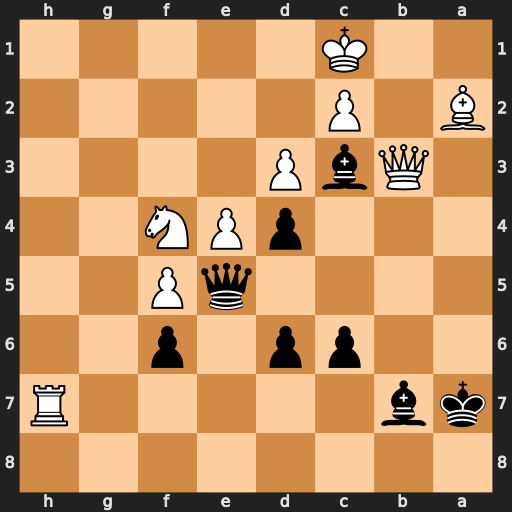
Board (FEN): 8/kb5R/2pp1p2/4qP2/3pPN2/1QbP4/B1P5/2K5
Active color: b
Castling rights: -
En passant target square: -
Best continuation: Qxf4+ Kb1 Qf1#